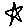
Label: star